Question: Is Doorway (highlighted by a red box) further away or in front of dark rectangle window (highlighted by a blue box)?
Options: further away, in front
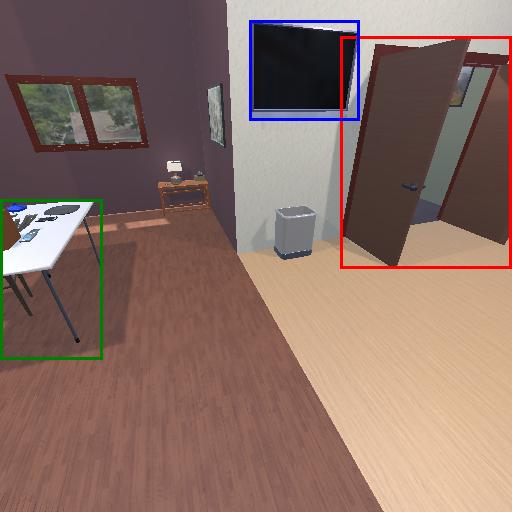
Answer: further away